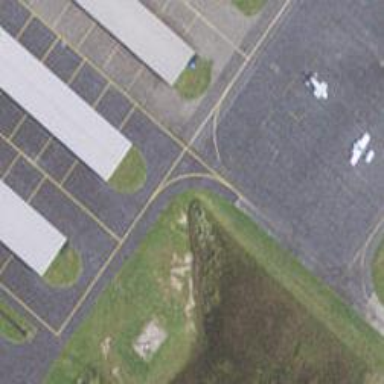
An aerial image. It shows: View of taxiway at the airport.